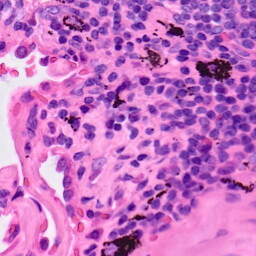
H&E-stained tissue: Lung